Interaction volume radius: 5 \u00c5
Interaction volume height: 10 \u00c5
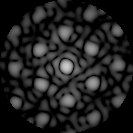
Disorder parameter: 0.4284